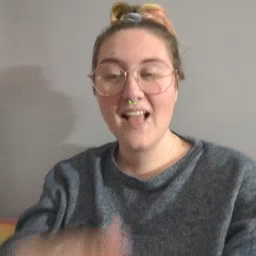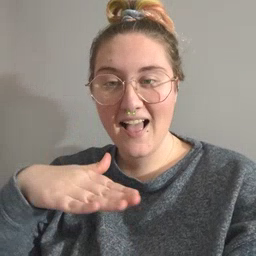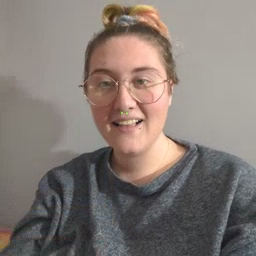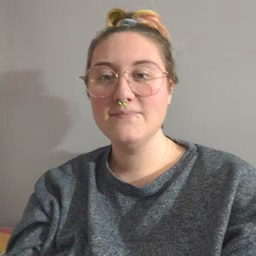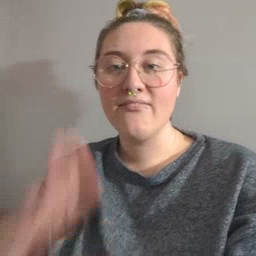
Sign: on